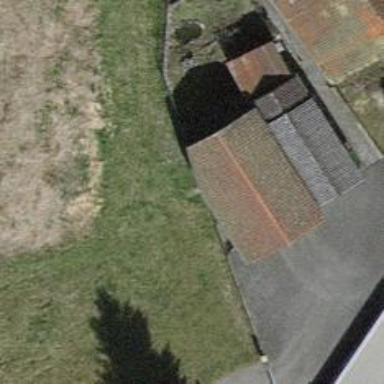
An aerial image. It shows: Garage.